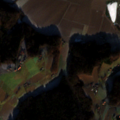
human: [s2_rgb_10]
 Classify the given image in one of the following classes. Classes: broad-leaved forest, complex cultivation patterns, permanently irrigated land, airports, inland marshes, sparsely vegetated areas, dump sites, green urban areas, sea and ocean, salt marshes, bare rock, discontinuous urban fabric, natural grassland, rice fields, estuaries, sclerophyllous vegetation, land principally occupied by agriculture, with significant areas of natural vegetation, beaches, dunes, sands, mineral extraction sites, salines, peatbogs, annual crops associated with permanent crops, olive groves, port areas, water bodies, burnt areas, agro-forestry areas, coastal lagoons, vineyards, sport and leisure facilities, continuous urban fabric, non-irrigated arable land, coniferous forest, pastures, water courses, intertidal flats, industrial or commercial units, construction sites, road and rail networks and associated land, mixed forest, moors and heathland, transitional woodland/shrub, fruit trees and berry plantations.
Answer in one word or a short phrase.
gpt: non-irrigated arable land, complex cultivation patterns, broad-leaved forest